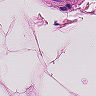
Metastatic tissue present: no